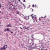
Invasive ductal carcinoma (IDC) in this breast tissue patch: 1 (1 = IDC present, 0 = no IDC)